Question: In Xcode 11, what does it mean when an autocompletion suggestion is crossed out?
Like so:

---
In this example, the signature of 'onSubmit' is:
'''
@IBAction private func onSubmit(sender: UIButton)
'''
which is matching the list from <URL> in 'UIButton''s documentation.
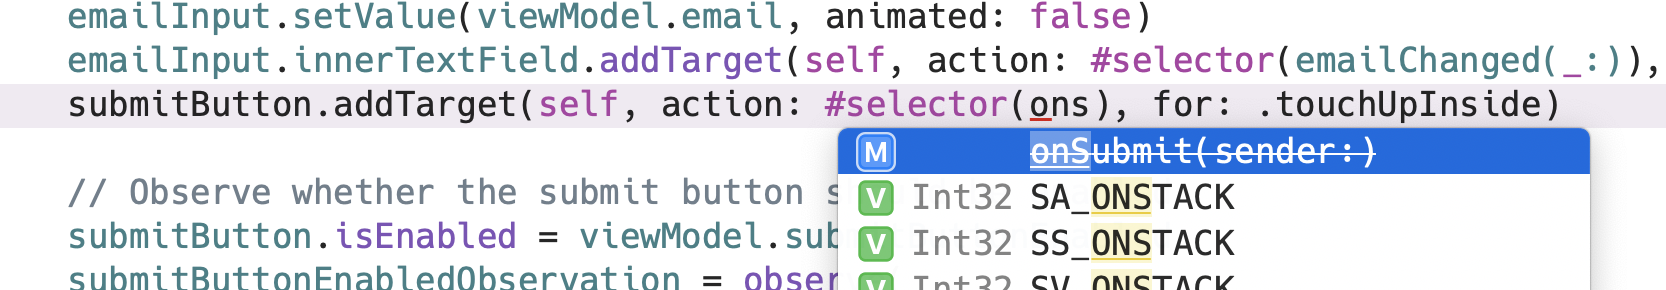
Answer: This particular example is just a bug in the version of Xcode you're using. Update to Xcode 12 beta and it will go away (code completion is greatly improved there).
For now, you can write 'self.ons'... and ask for code completion, and the crossing-out will go away. Or else just select it despite the crossing-out and move on.